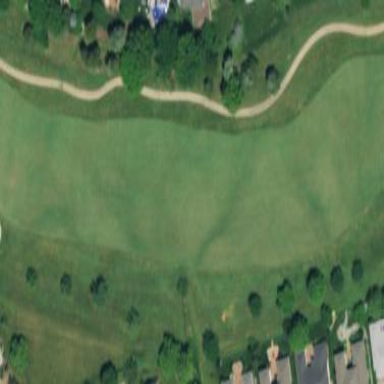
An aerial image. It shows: Golf fairway in the image.